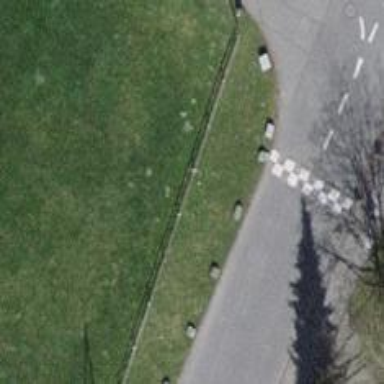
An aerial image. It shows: Block barrier.